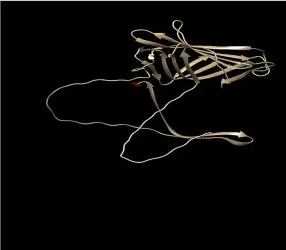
In-silico structural modeling of the identified mutation. (B) Protein structural modeling of the wild-type and mutant LAMP2 protein.
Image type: radiology (ct)